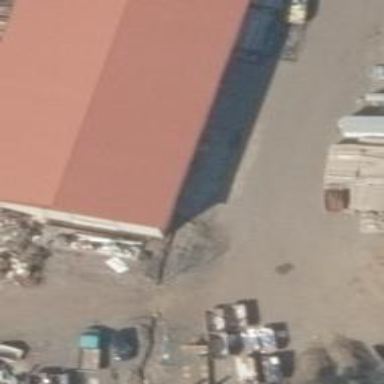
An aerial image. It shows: Industrial building.